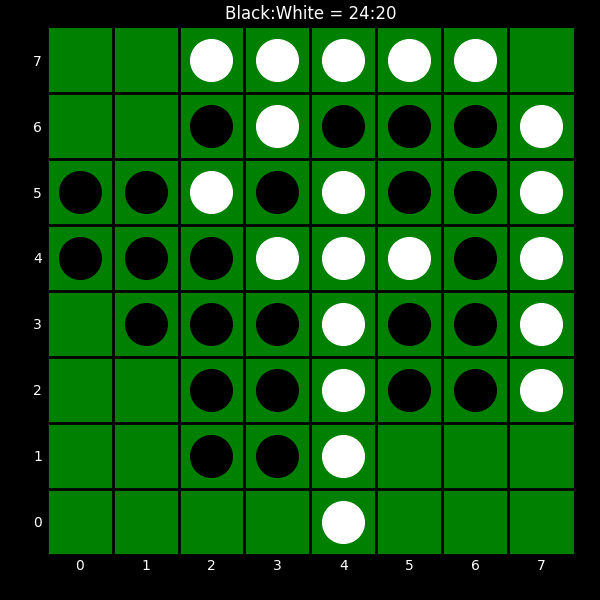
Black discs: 24
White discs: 20